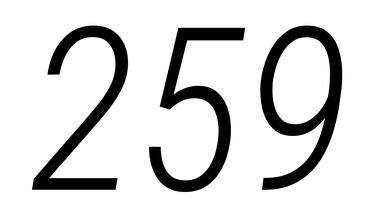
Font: Roboto-Italic_Condensed_Light_Italic